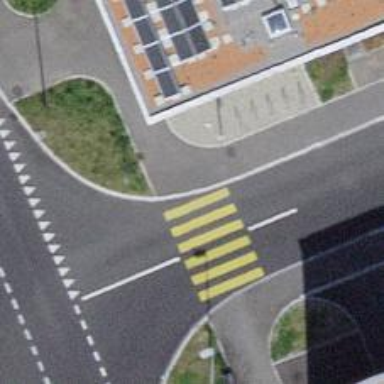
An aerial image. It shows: Kerb barrier.